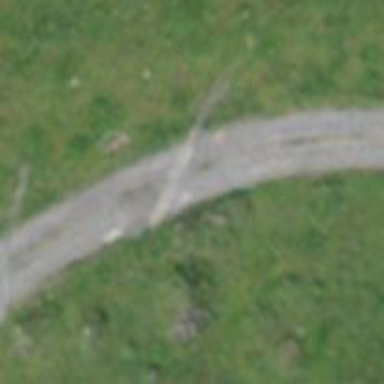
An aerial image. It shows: Agricultural track with grade 2 track surface suitable for agricultural vehicles.